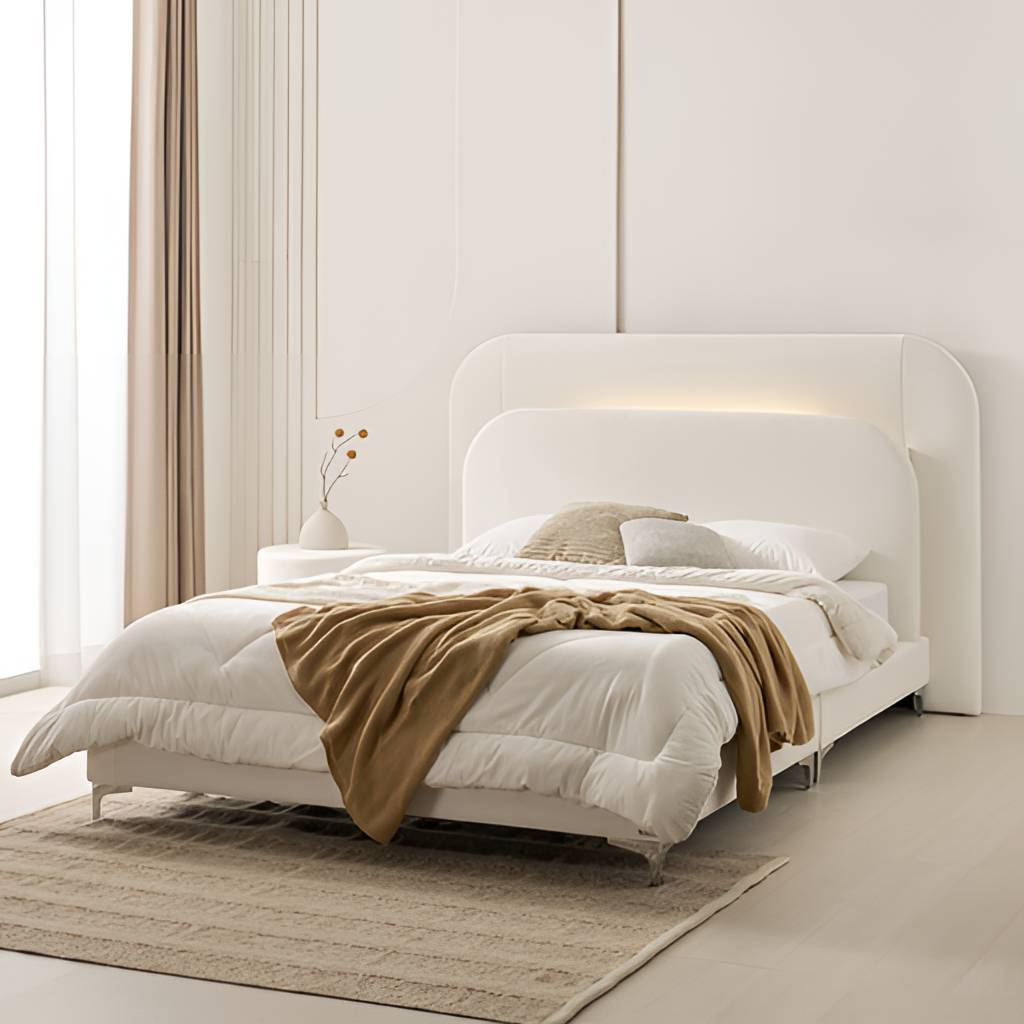
bedroom, white fabric illuminated headboard bed, wood flooring, with plank pattern, minimalist, paint wallpaper, with solid pattern